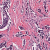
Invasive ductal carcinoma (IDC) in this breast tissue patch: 1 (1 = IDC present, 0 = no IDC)